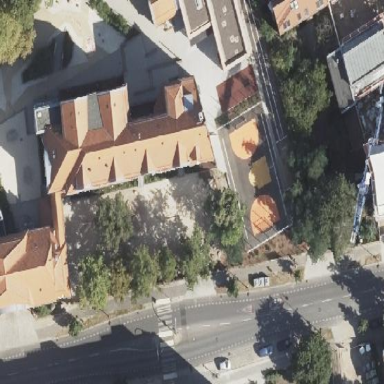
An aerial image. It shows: School building.